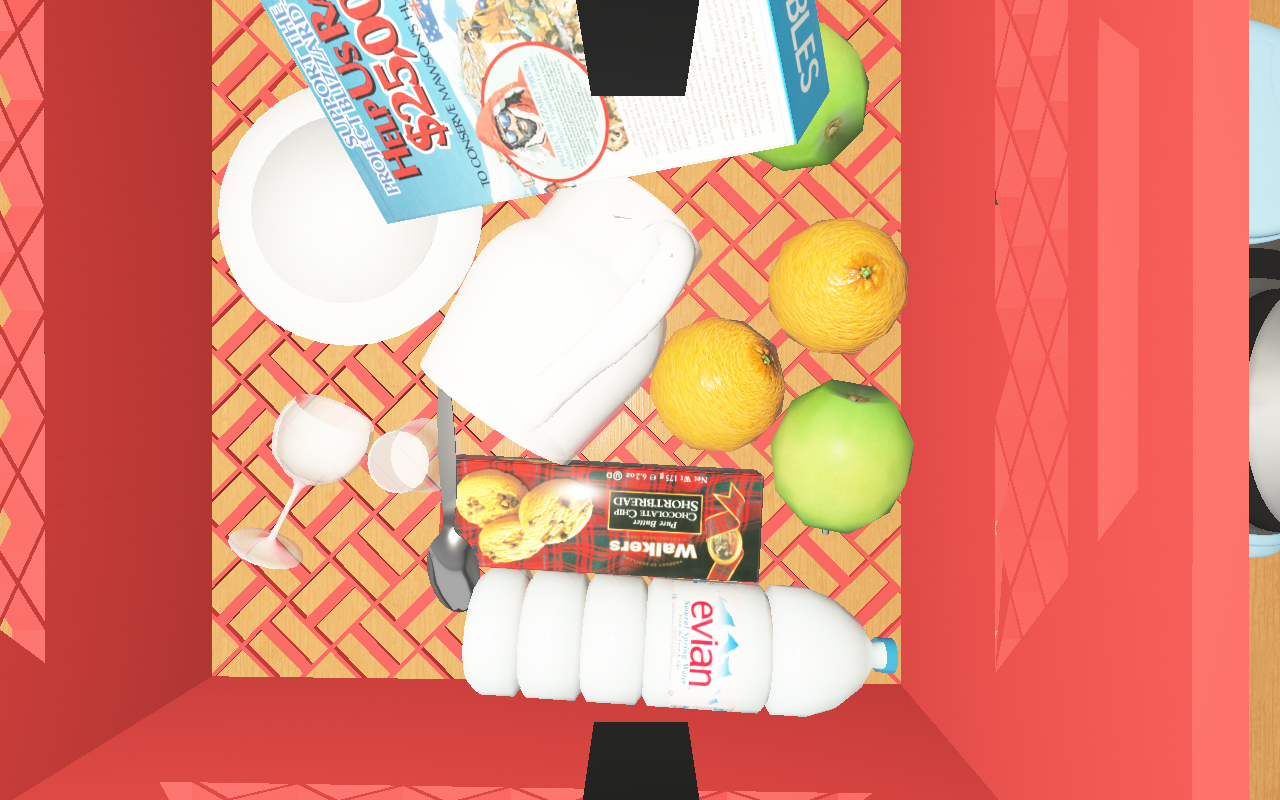
Objects in the scene:
carafe
apple
apple
orange
orange
glass
wineglass
jam jar
cereal box